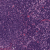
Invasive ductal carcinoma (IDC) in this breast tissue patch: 0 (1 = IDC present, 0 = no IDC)